Field crop: maize
Growth stage: 1
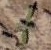
Species: atriplex